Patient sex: M
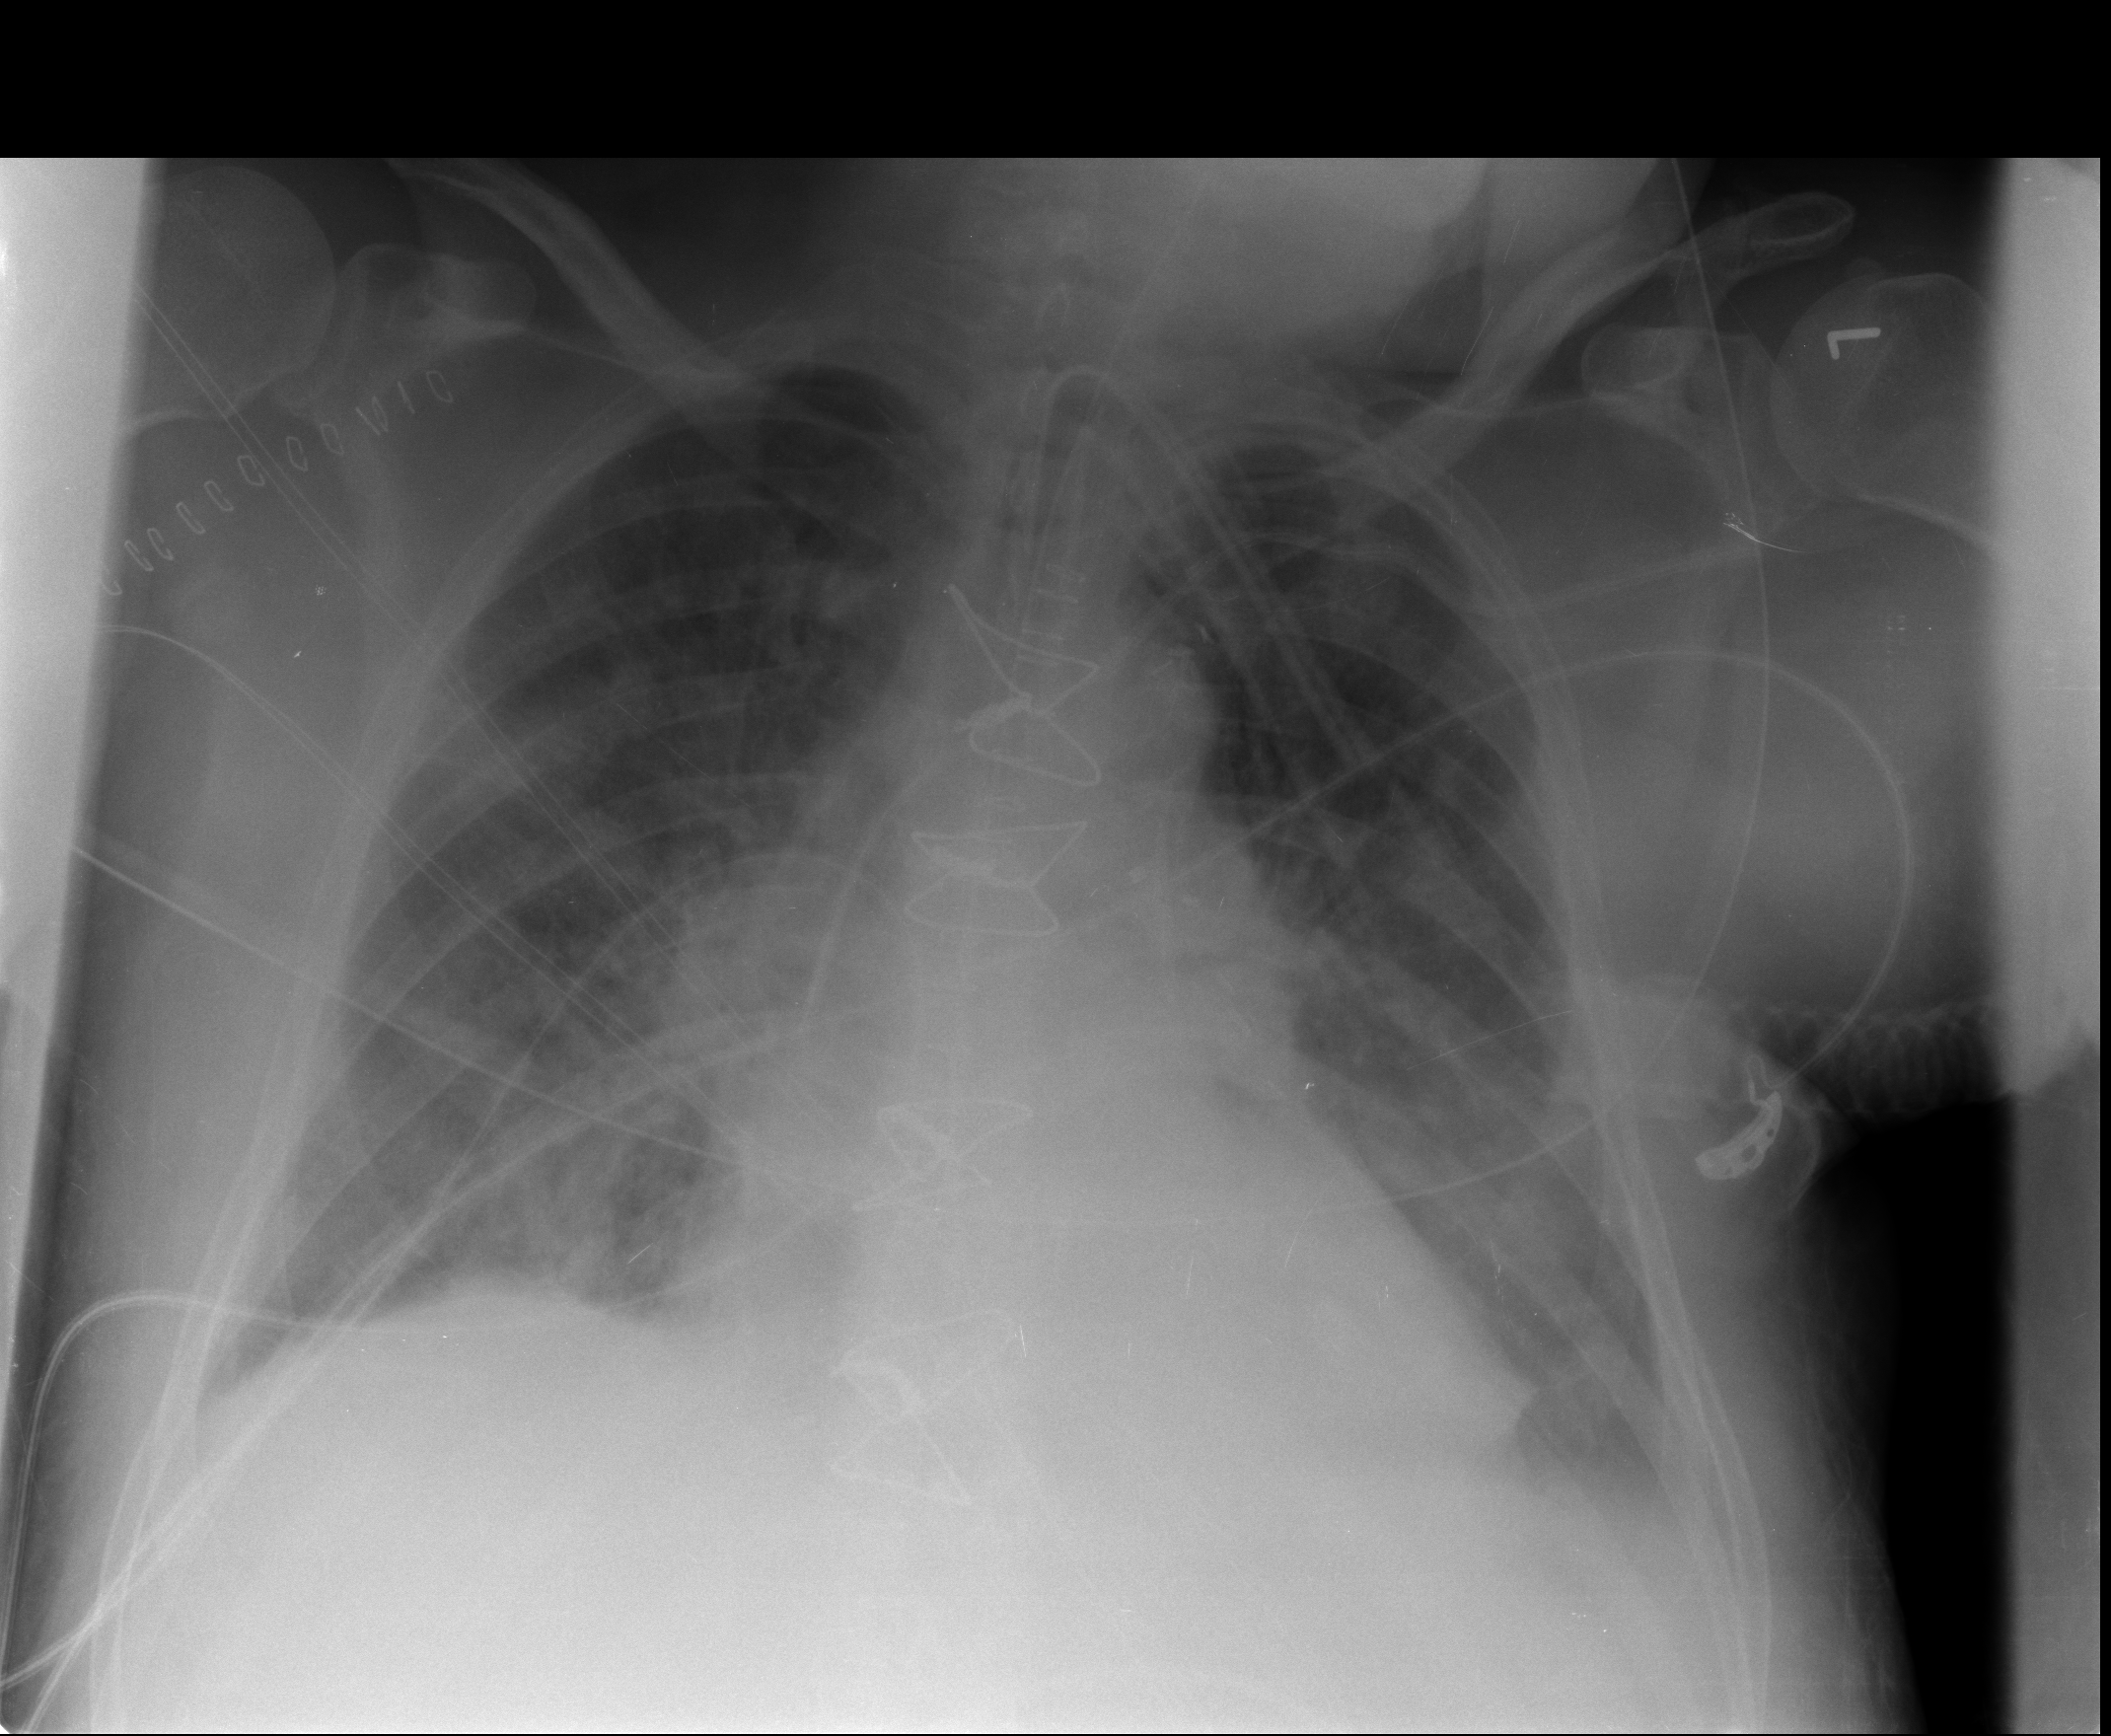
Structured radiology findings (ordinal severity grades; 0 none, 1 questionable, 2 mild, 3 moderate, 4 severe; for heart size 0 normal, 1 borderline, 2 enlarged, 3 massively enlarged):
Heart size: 2
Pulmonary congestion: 2
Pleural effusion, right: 1
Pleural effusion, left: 1
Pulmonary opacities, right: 2
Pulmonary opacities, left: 1
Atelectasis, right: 2
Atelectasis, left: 2